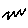
Label: zigzag